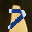
Label: 7